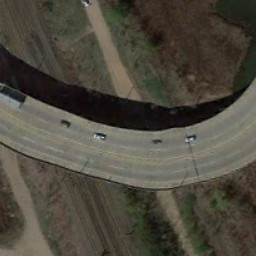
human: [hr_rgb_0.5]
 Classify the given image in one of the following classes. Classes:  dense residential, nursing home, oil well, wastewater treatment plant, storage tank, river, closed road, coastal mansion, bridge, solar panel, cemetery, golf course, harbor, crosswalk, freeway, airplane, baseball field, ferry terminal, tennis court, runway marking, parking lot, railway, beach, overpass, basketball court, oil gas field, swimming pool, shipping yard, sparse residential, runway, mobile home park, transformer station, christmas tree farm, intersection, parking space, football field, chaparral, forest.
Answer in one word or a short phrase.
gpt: overpass